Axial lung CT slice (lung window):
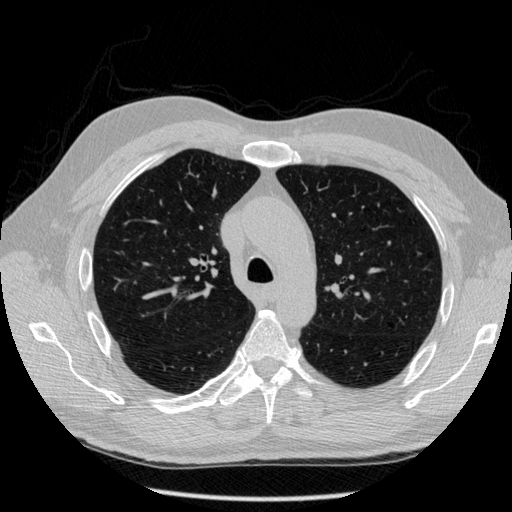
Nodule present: no